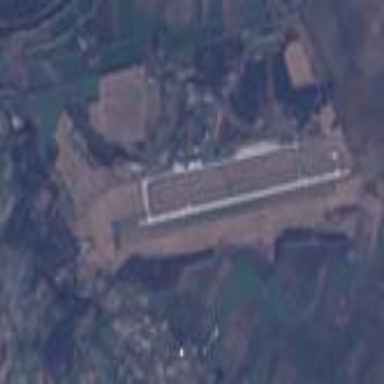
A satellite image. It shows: Military airfield near airport. It is enclosed by fence.